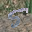
Label: 5